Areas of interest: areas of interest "Chengdu Hanhe TCM Preventive Hospital"
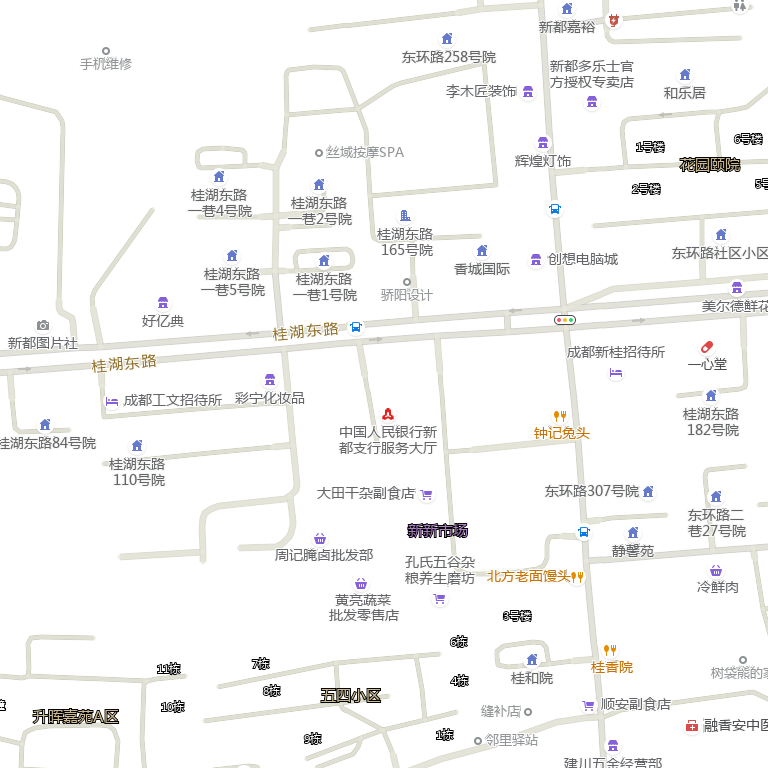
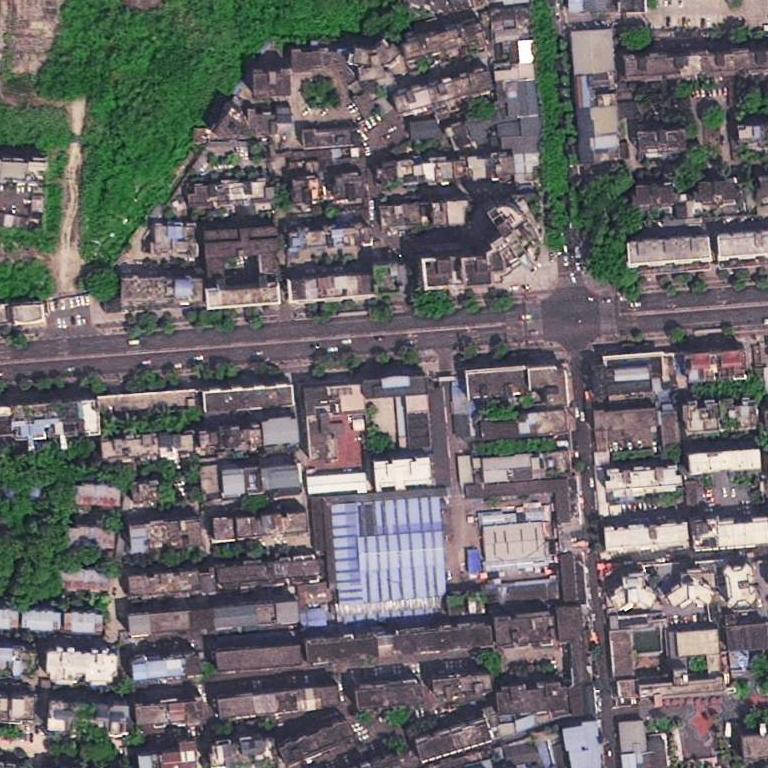